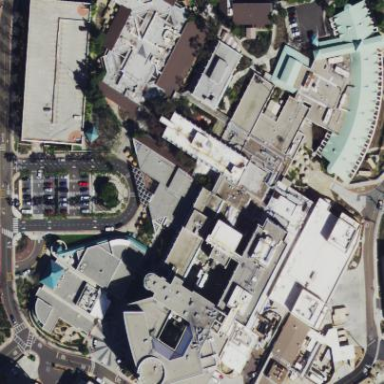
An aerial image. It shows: Hospital providing healthcare services.